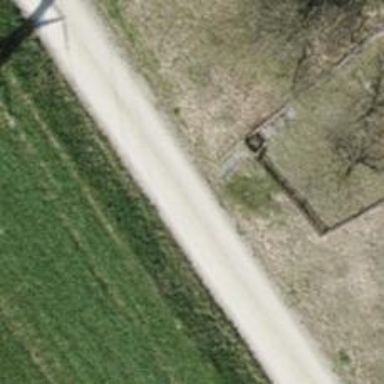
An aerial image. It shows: Set of steps on the road.